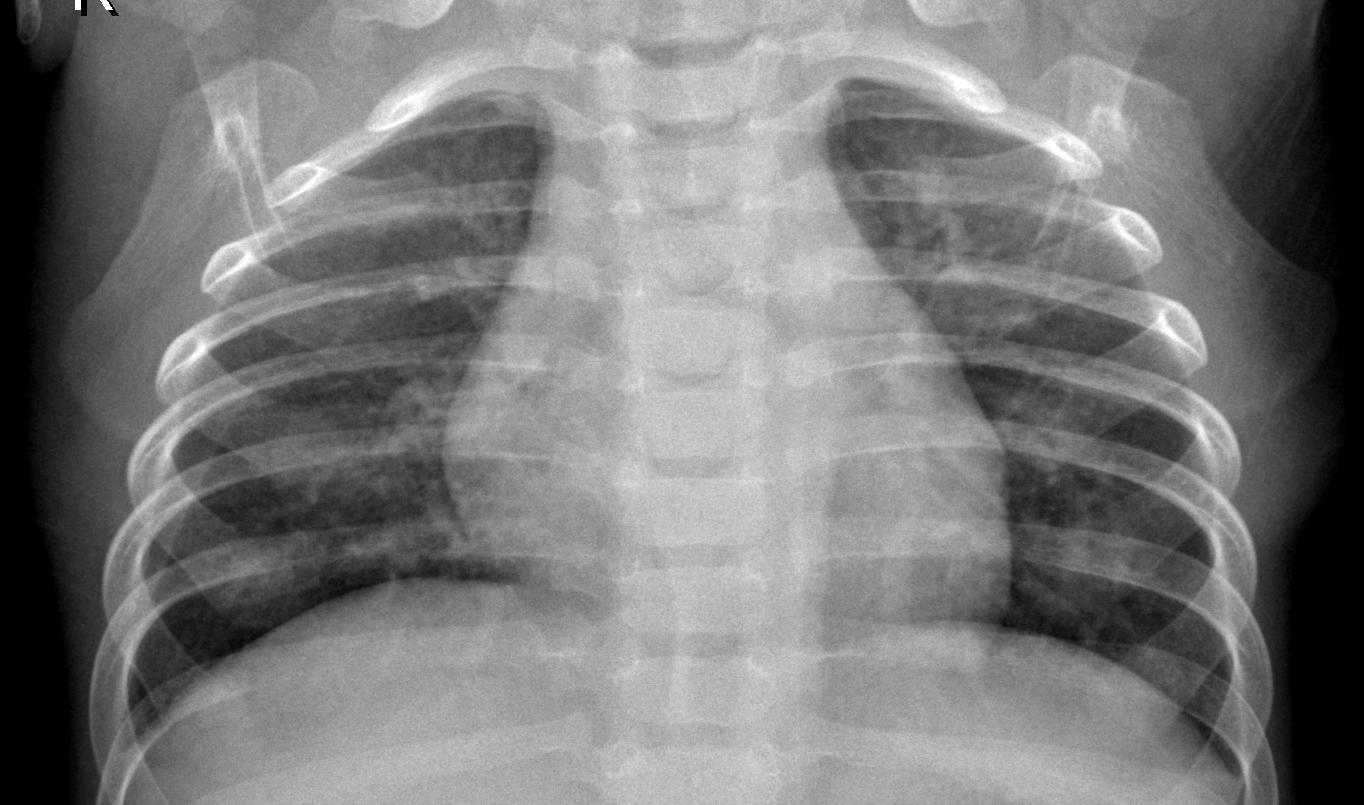
Diagnosis: PNEUMONIA